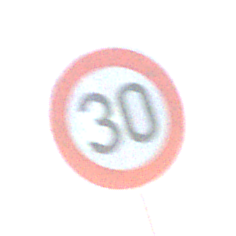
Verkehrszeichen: Geschwindigkeit30
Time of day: SunriseSunset
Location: Outdoor (Nature)
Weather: Clear
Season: NotSpecified
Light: Natural